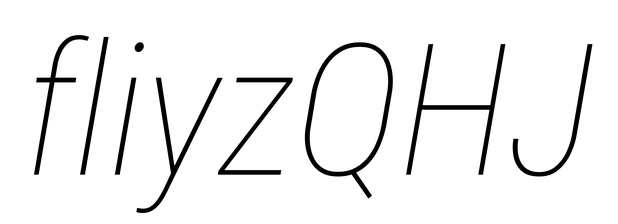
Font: Roboto-Italic_Condensed_Thin_Italic